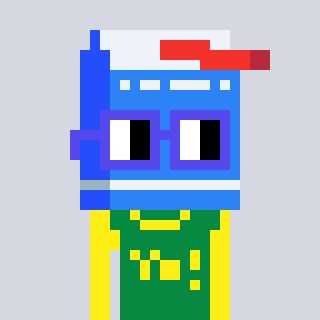
a pixel art character with square blue glasses, a milk-shaped head and a green-colored body on a cool background